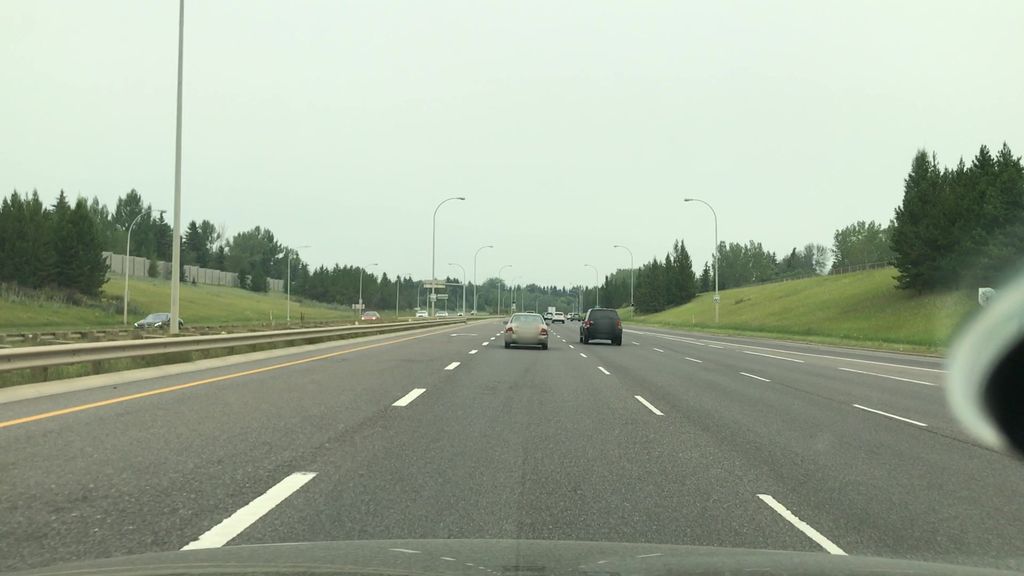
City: edmonton